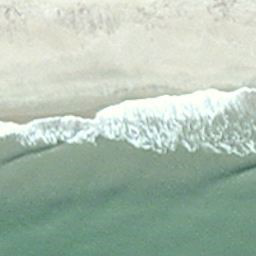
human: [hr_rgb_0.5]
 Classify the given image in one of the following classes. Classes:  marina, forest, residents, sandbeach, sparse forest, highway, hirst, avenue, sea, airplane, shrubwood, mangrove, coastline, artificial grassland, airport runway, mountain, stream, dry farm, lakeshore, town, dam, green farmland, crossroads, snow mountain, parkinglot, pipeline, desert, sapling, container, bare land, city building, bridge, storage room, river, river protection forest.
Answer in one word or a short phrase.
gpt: coastline